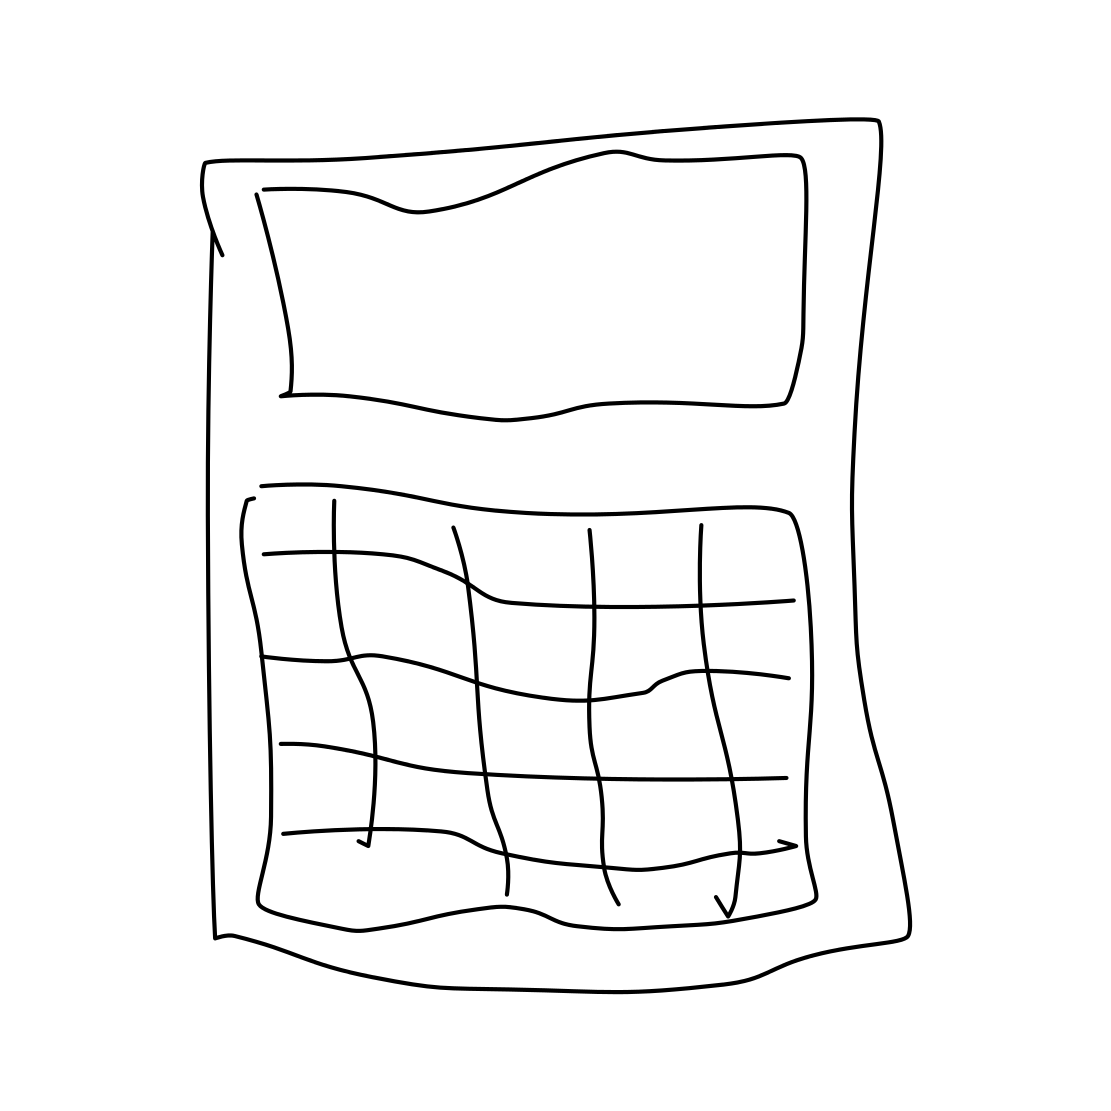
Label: calculator